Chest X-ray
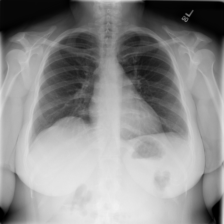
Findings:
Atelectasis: negative
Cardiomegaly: negative
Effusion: negative
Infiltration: negative
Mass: negative
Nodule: negative
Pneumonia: negative
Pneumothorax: negative
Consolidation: negative
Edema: negative
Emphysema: negative
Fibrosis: negative
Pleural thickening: negative
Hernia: negative